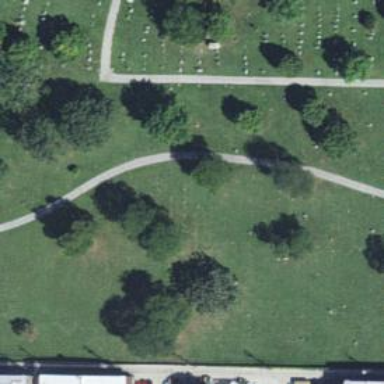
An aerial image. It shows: Sector within cemetery.